Field crop: tomato
Growth stage: 1
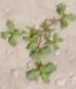
Species: portulaca